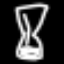
Label: hourglass